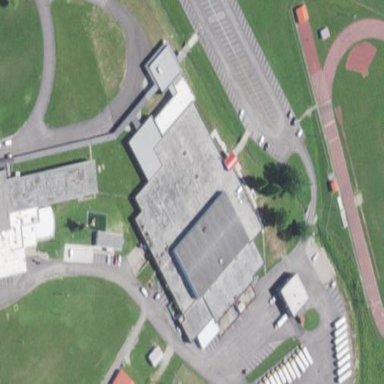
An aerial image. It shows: School building.